Question: I would like to call a third-party SOAP web service from within my ServiceStack project ( I have used the default servicestack project layout: .
Now, I would like to create a normal Request DTO class (in the servicestack.models projrct). This request is then handled in the ServiceStack.Interfaces project. When handling this request, I would like to call a third party soap service& apply some logic and return a custom response DTO.
However, I am getting stuck in trying to call the relevant SOAP service from the Servicestack.Interfaces project.
I have tried adding the SOAP service reference to the ServiceStack.Interface (by 'Add Reference...'). However, when trying to call the SOAP Service (from within the ServiceStack.Interfaces project), I get an error message saying 'no endpoint defined/found for this SOAP webservice'.
I have tried adding the SOAP service reference to the ServiceStack main project. However,now I am stuck on trying to inject this service so I can call it from the ServiceStack.Interfaces project.
Any help is appreciated,
Mark
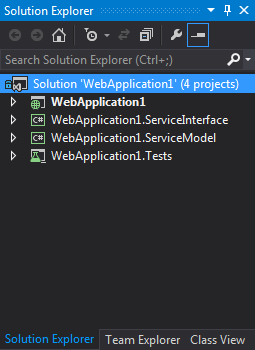
Answer: For anyone running into the same issues, I got it working by adding the Soap Service endpoint configuration to the main project's configuration file. After that I was able to query the SOAP service from the WebApplication.ServiceInterface project.